Field crop: maize
Growth stage: 2
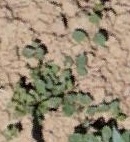
Species: convolvulus